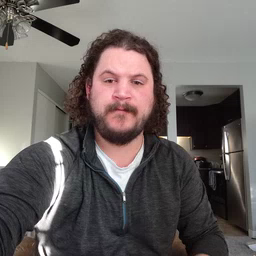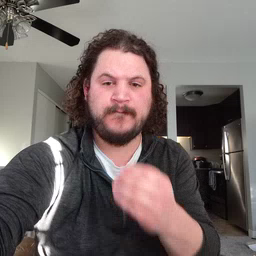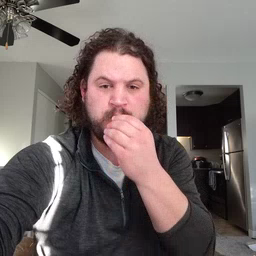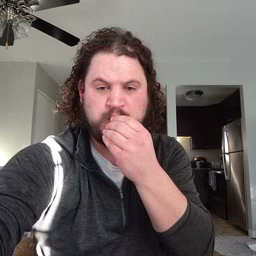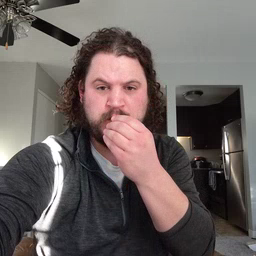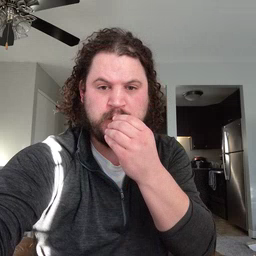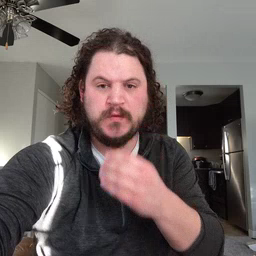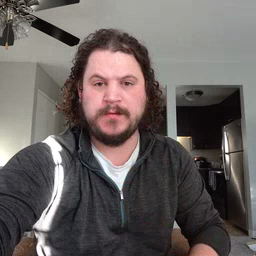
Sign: food